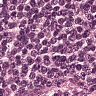
Metastatic tissue present: no